Question: I am attempting to plot 3D surfaces in MATLAB, and I made use of 'meshgrid', similar to what the MATLAB tutorials said here: <URL>
I wrote a very simple three line script that I believed would produce the surface z = x + y and it is as follows:
'''
[x , y] = meshgrid( linspace( 0 , 10 , 10 ) , linspace( 0 , 10 , 10 ) );
z = x + y;
surf( [ x , y , z] );
'''
From what I understand, line 1 produces all combinations of (x,y) coordinates evenly spaced from 0 to 10. Then line 2 just applies the formula 'z = x + y' to that exhaustive list of combinations. Then line 3 just plots all the '(x, y, z)' points.
But I got the following "thing" as output:

I'm pretty sure the graph in the above picture is not 'z = x + y', and I have no clue why there aren't two axes going up to maximum value 10.
Still, I find the script too simple and couldn't see anything wrong with it. Could anyone point out where I overlooked something? Thank you.
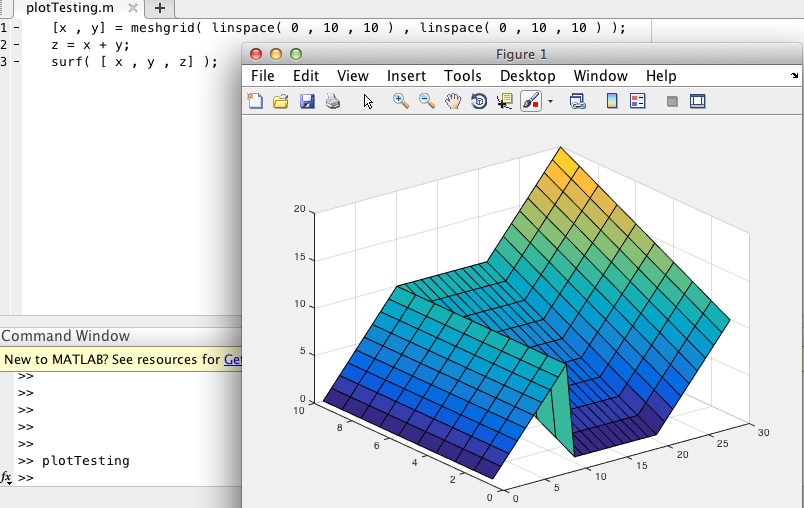
Answer: Your syntax for generating the 3D coordinates is right. Your call to 'surf' is incorrect. What you actually need to do is separate 'x', 'y' and 'z' into three separate parameters:
'''
surf(x,y,z);
'''
When you do that, you get this surface. Take note that the figure generated was using MATLAB R2013a, so the colour map shown is not the parula colour map that is available as of R2014b and up, but the surface will be the right one that is what you're looking for:

... now why do you need to separate your 'x', 'y' and 'z' points to create the surface? The reason why is because doing '[x,y,z]' means that you are the 'x', 'y' and 'z' coordinates into a , and so what's happening is that you are creating a 2D signal that is 10 x 30. Calling 'surf' with this single 2D array automatically assumes that the 'x' values span from 1 to 30 and the 'y' values span from 1 to 10 and those are the 2D grid of values that span the axis of your 'surf' plot in conjunction with the 'z' values shown, where the 'z' values originate from the concatenated matrix created earlier. If you look at the plot you generated, you can see the 'x' values are spanning from 1 to 30, and that's obviously not what you want.
You need to separate the 'x', 'y' and 'z' values to achieve the desired plane.